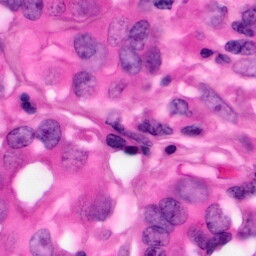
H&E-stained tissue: Pancreatic